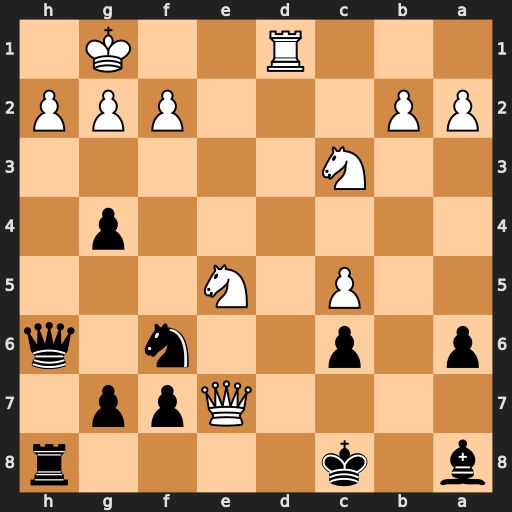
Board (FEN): b1k4r/4Qpp1/p1p2n1q/2P1N3/6p1/2N5/PP3PPP/3R2K1
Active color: b
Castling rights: -
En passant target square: -
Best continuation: Qxh2+ Kf1 Re8